Question: What section is shown?
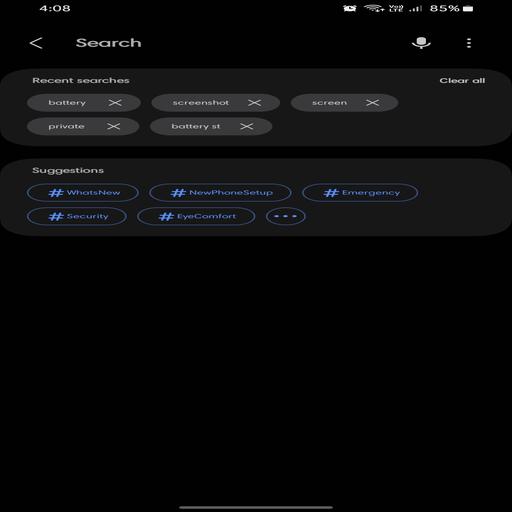
Answer: Search